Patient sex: F
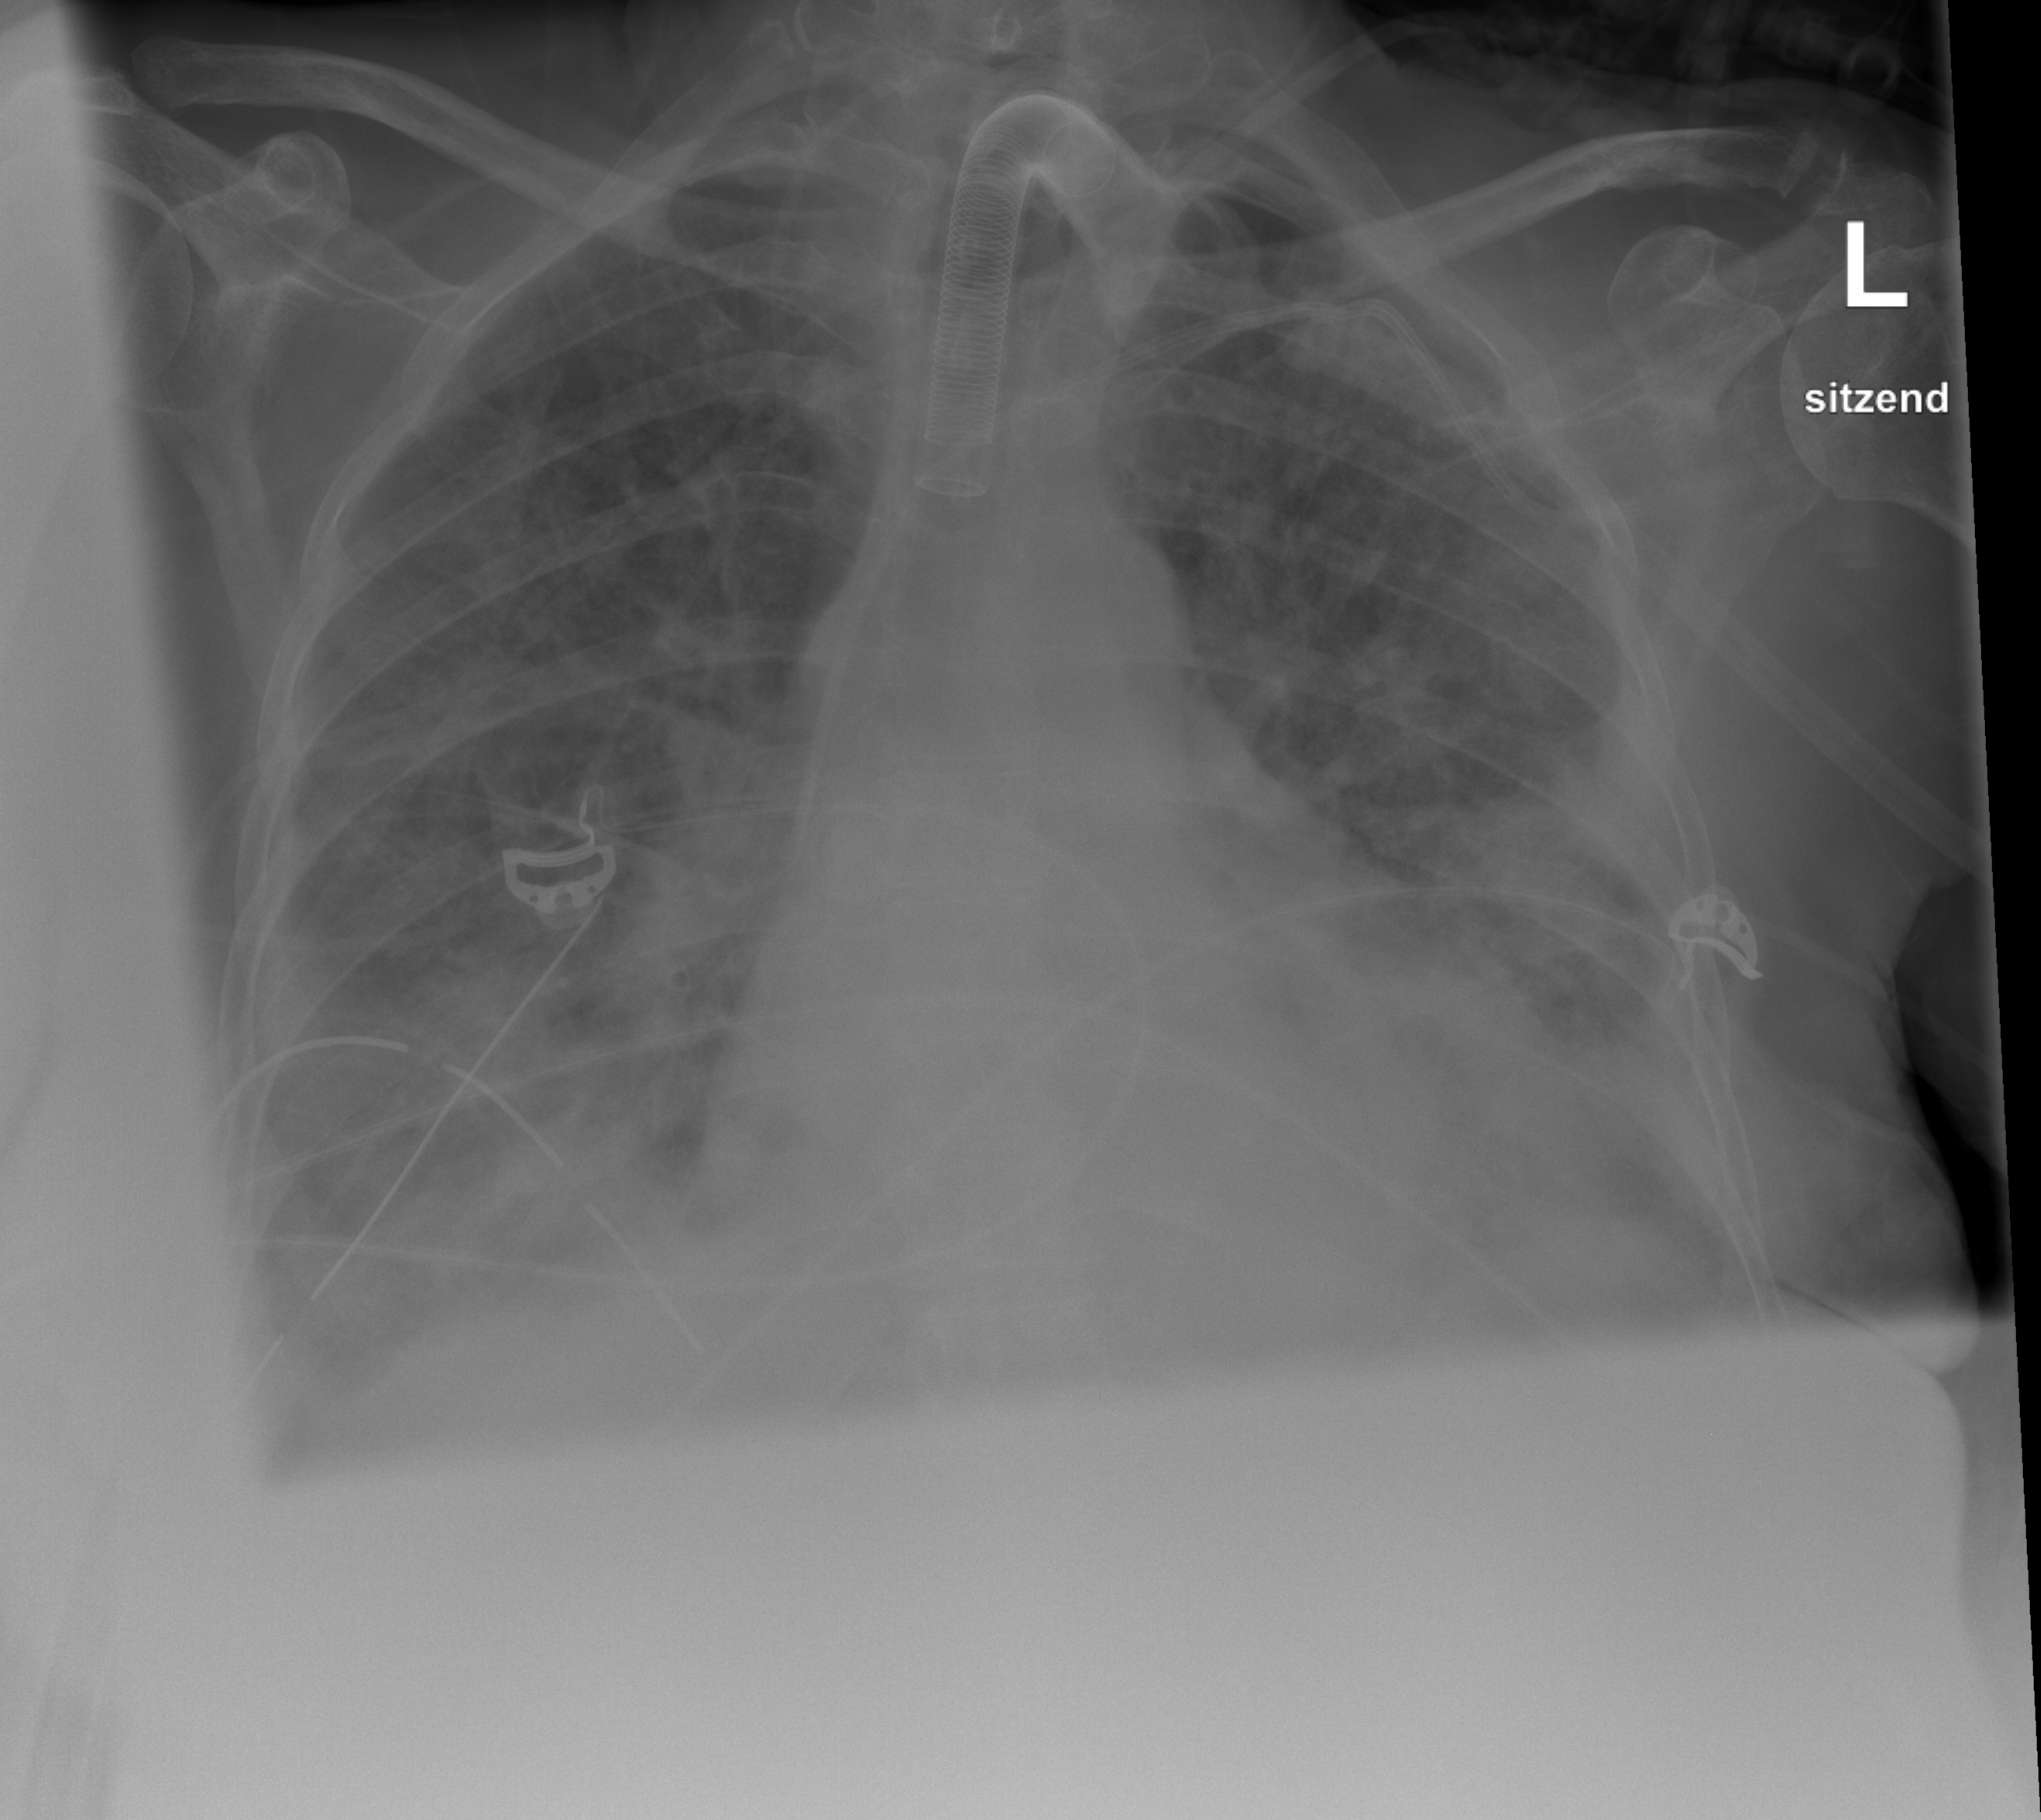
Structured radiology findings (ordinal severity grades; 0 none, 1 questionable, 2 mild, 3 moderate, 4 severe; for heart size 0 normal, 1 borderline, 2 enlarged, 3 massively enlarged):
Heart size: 0
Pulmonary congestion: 3
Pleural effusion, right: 2
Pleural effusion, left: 2
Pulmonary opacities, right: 3
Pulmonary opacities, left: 3
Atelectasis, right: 3
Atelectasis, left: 2